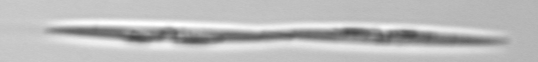
Label: Pseudo-nitzschia